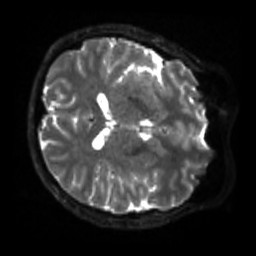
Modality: sbref
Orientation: axial
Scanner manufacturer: siemens
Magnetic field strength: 3 T
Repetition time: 4 s
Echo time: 0.0594 s